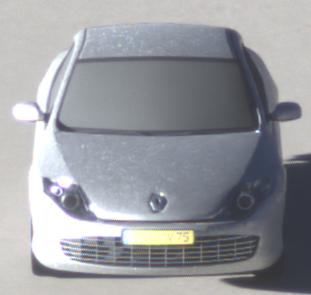
Make: Renault
Model: Laguna Coupé TCe 170
Detailed model: Laguna (III) Coupé
Model produced from: 2010/11
Model produced until: 2011/05
Doors: 2
Color: white
Road condition: dry road
Daytime: sunrise or sunset
Contrast: high contrast